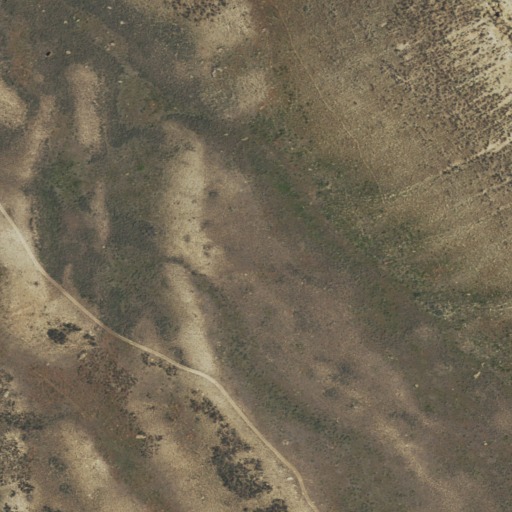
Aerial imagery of plain(s) in Wyoming named Janes Meadow containing shrub and grassland